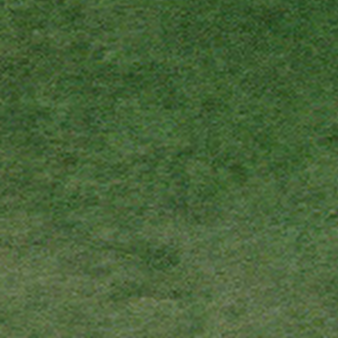
Label: other